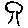
Label: tree